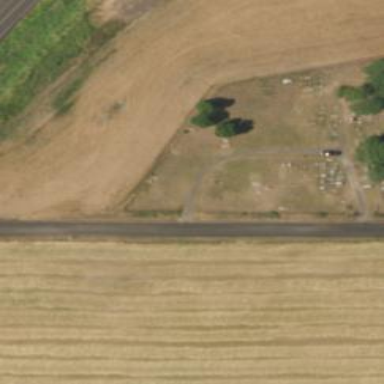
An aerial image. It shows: Cemetery.